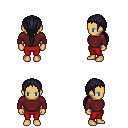
a pixel art fantasy rpg character, female body template, human, tanned skin, maroon long-sleeve shirt, red pants, raven ponytail hairstyle, four views (front, back, left, right), 2x2 character sprite sheet, small pixel art, hard edges, no anti-aliasing